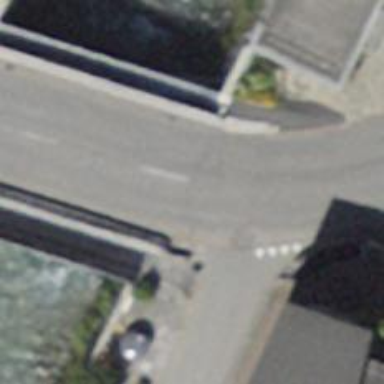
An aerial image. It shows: Primary highway bridge with asphalt surface and sidewalks on both sides.